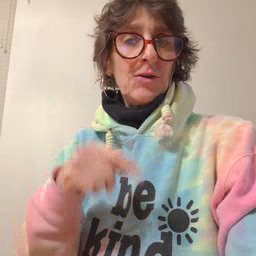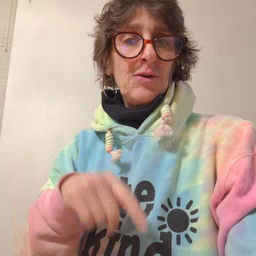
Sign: ear